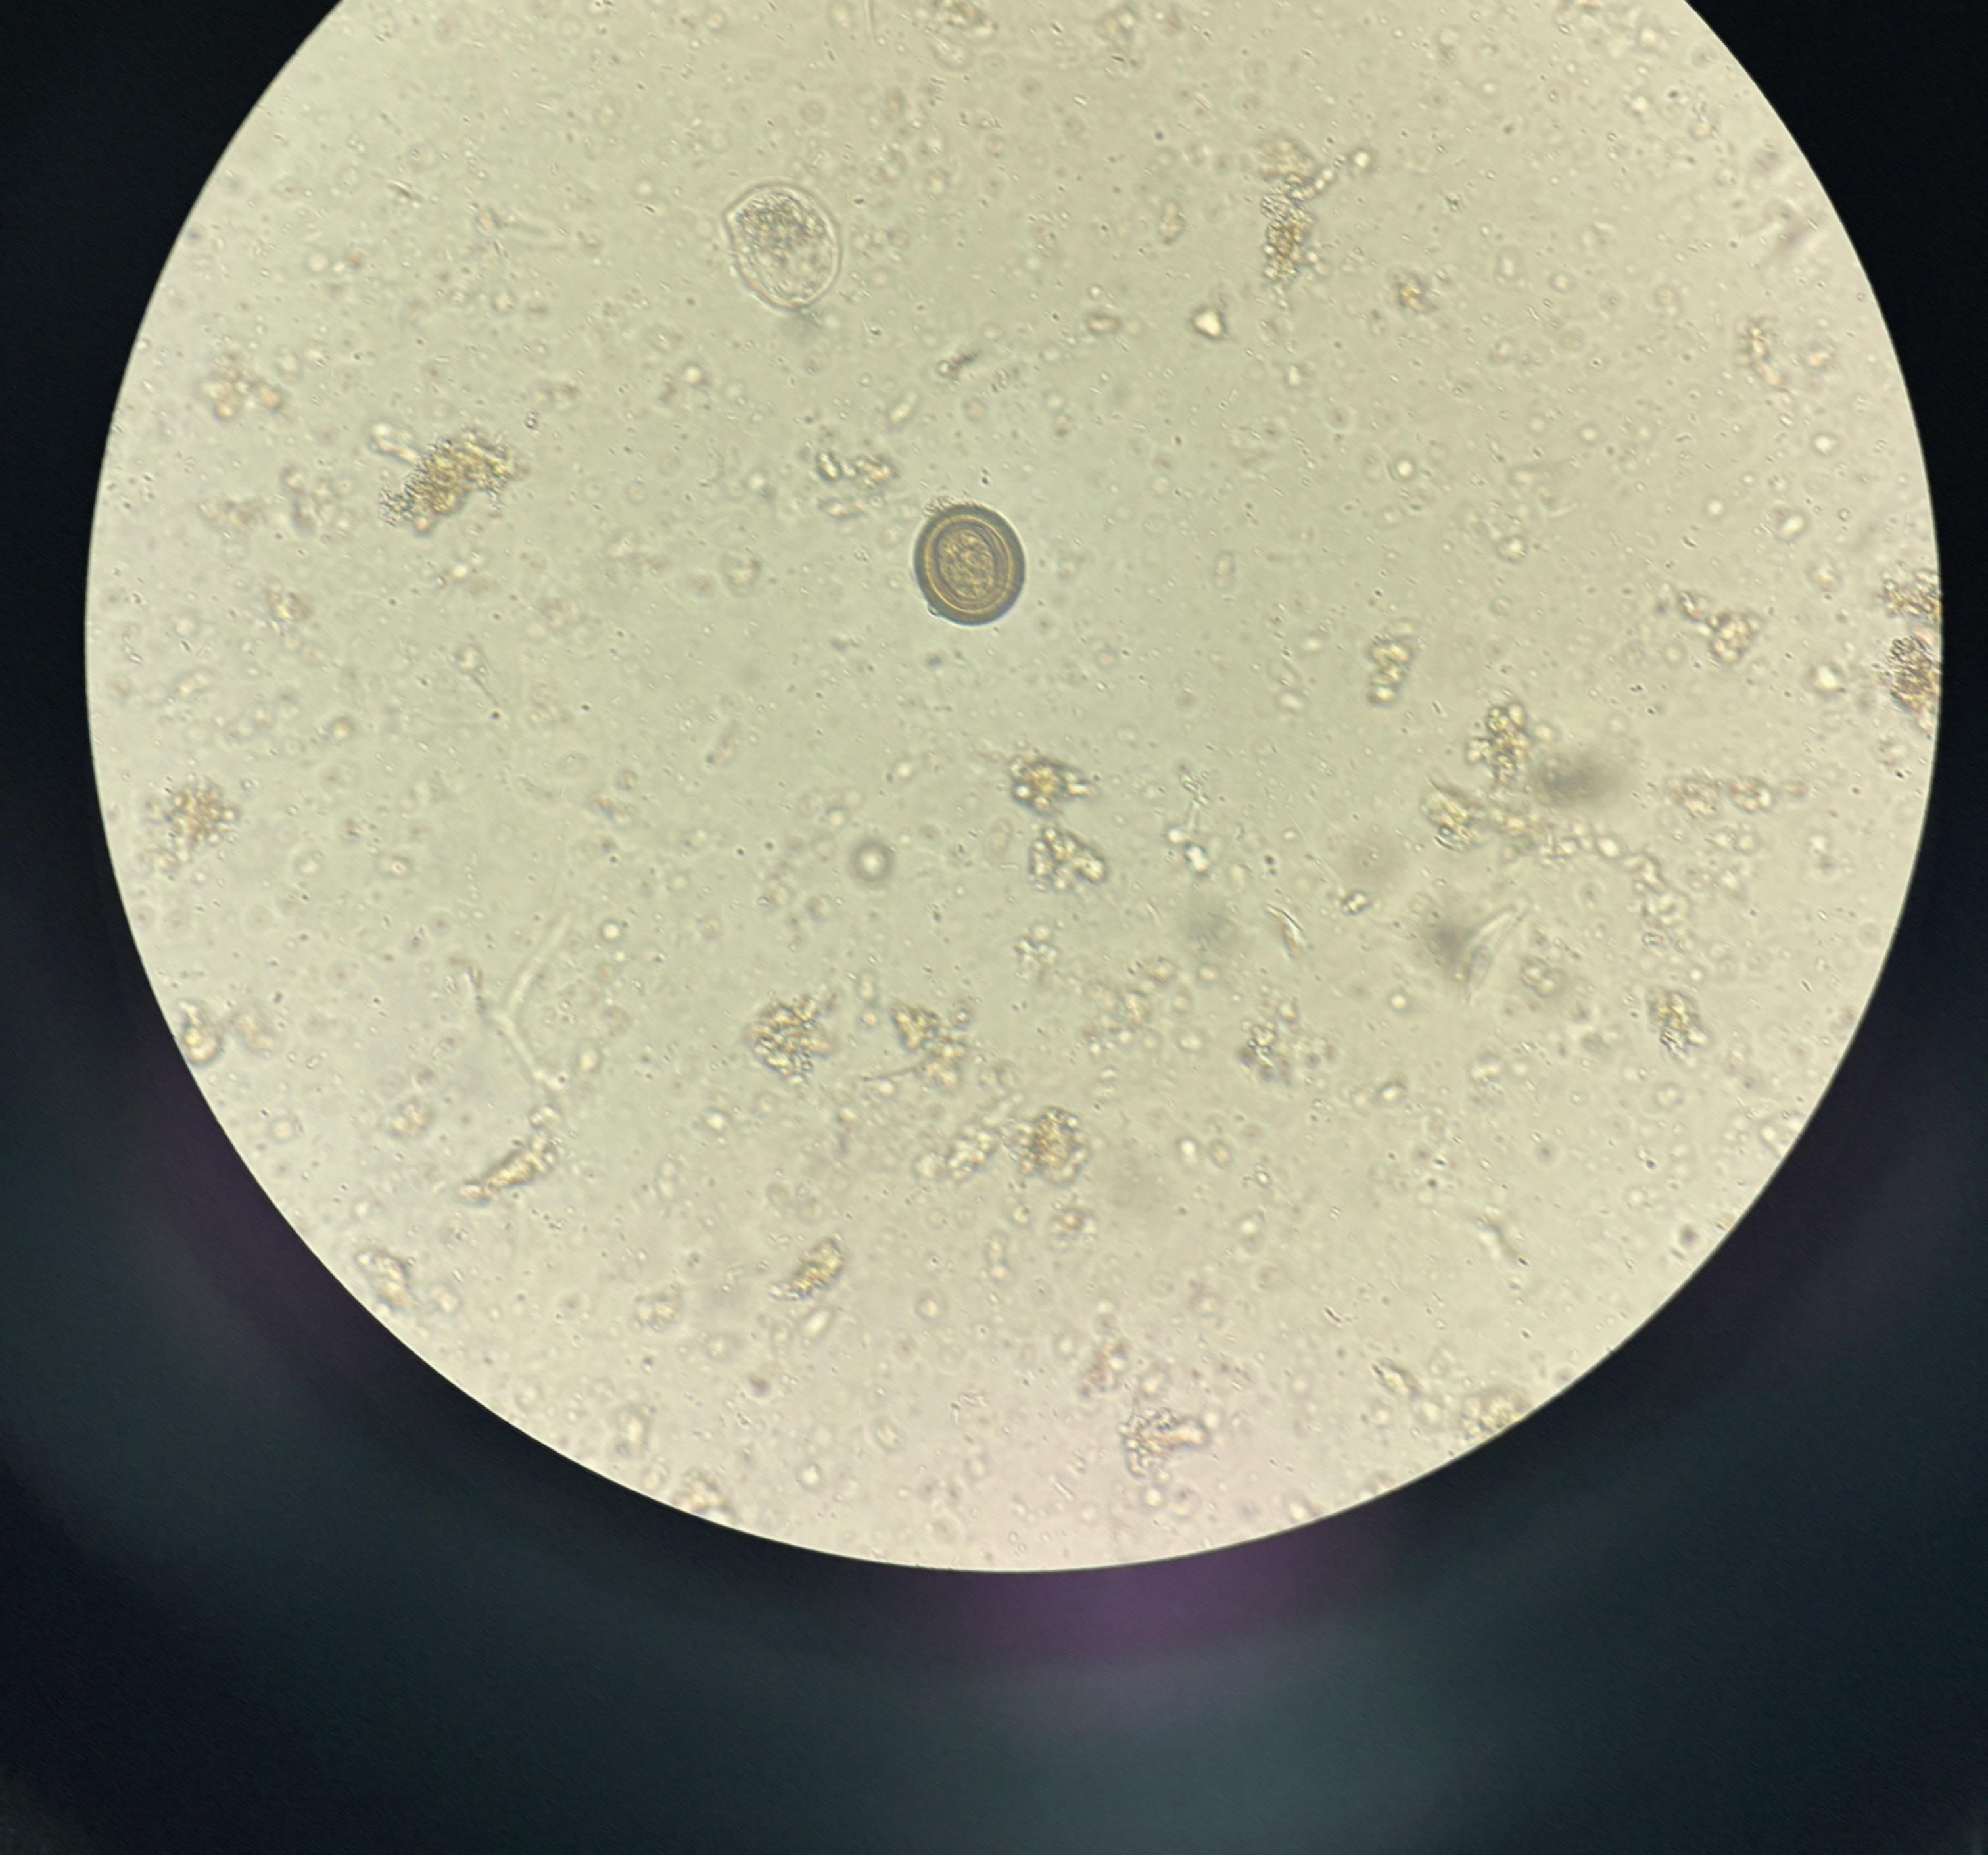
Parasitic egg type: Taenia spp. egg